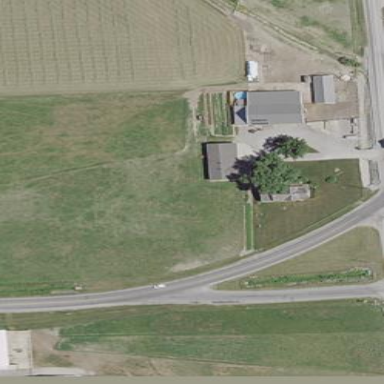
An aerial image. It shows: Farmyard area.